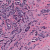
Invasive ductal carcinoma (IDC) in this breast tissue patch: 1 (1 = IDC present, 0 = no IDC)